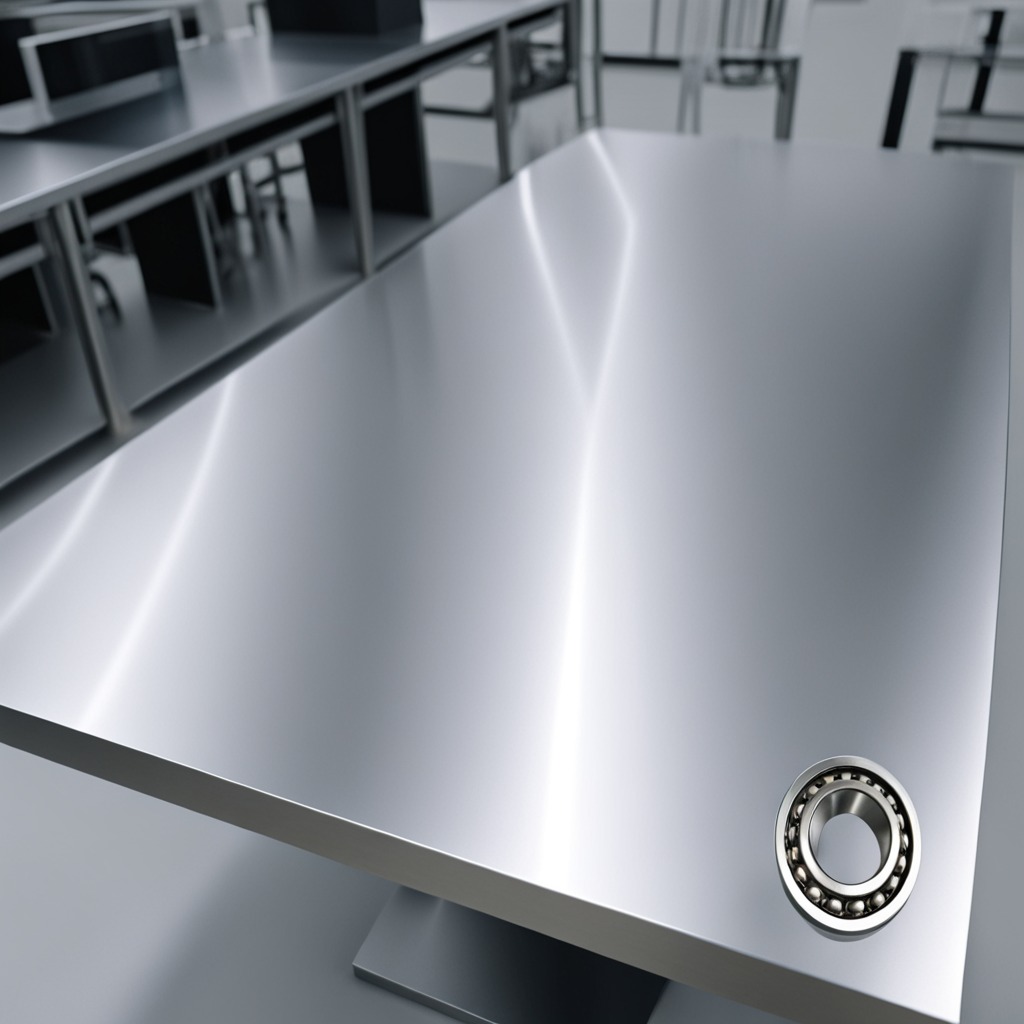
A metal ball bearing is lying on the stainless steel table in a high-end prototyping lab.